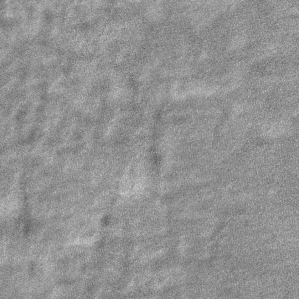
Label: frost